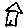
Label: house